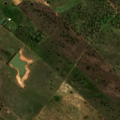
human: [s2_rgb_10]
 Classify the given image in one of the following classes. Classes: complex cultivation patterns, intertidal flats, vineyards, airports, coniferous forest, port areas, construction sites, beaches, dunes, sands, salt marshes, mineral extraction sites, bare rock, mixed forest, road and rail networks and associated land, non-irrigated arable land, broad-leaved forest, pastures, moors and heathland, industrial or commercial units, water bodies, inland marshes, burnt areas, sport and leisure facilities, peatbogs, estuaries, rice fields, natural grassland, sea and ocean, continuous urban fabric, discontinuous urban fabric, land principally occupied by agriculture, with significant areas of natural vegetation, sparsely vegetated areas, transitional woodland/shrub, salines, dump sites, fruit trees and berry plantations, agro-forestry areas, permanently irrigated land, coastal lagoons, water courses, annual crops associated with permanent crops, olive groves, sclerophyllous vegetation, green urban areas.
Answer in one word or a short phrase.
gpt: pastures, agro-forestry areas, transitional woodland/shrub